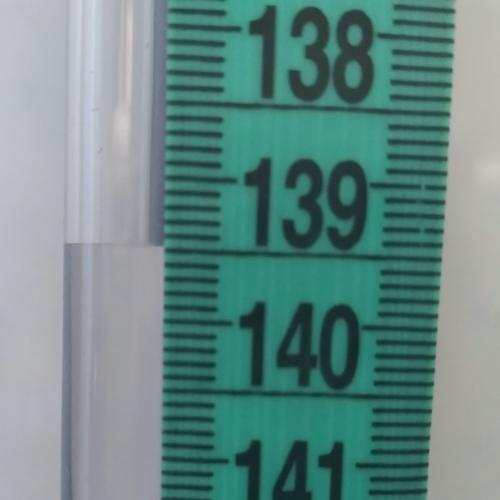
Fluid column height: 139.5 cm